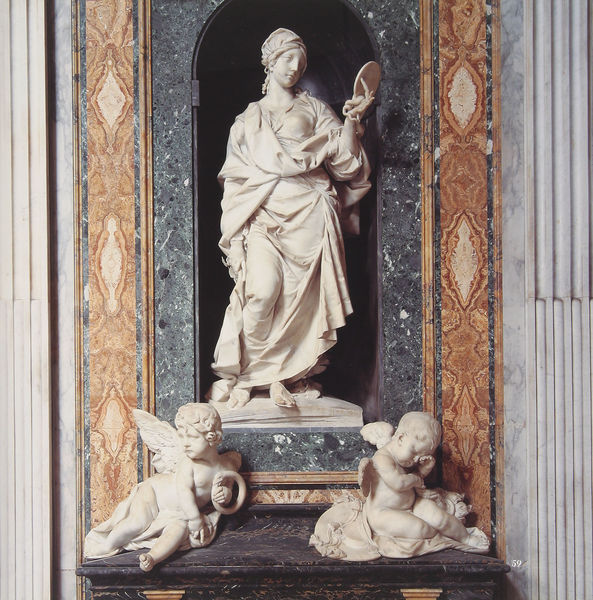
Titel: Allegorie der Prudenza  mit weinendem Putto und Personifikation der Fama Eterna
Künstler: Agostino Cornacchini
Standort: Rom, S. Giovanni in Laterano (EU - I - Latium)
Schlagwörter: flügel, hand, nackt, schlaf, umhang, weiß, sitzen, brust, frau, kleid, marmor, pfeiler, schwarz, blick, rot, tuch, ornament, wand, falten, halten, rahmen, sockel, stehen, stein, blicken, spiegel, figur, gewand, haare, stehend, kind, locken, traurig, kinder, pferd, engel, skulptur, statue, füße, liegen, schlafen, baby, verkleidung, faltenwurf, kontrapost, plastik, knie, ring, vanitas, nische, schönheit, weinen, kranz, halbprofil, eitelkeit, müde, niesche, putten, putti, kinde, winen, fl+gel, spiegeel, gipt